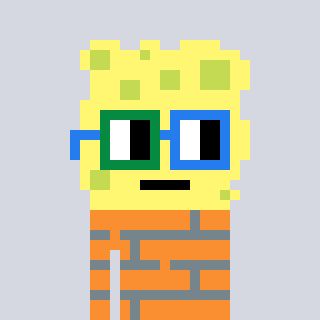
a pixel art character with square green and blue glasses, a sponge-shaped head and a orange-colored body on a cool background